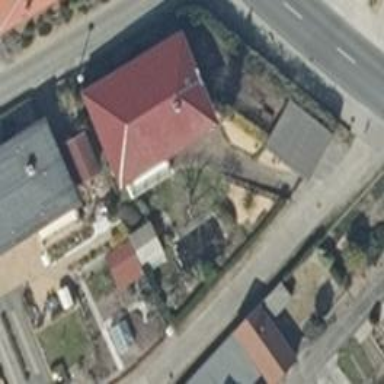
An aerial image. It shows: Simple house.